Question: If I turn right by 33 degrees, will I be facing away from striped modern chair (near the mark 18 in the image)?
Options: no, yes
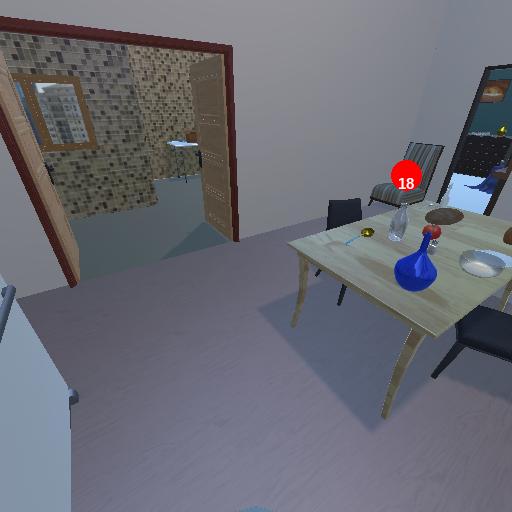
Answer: no